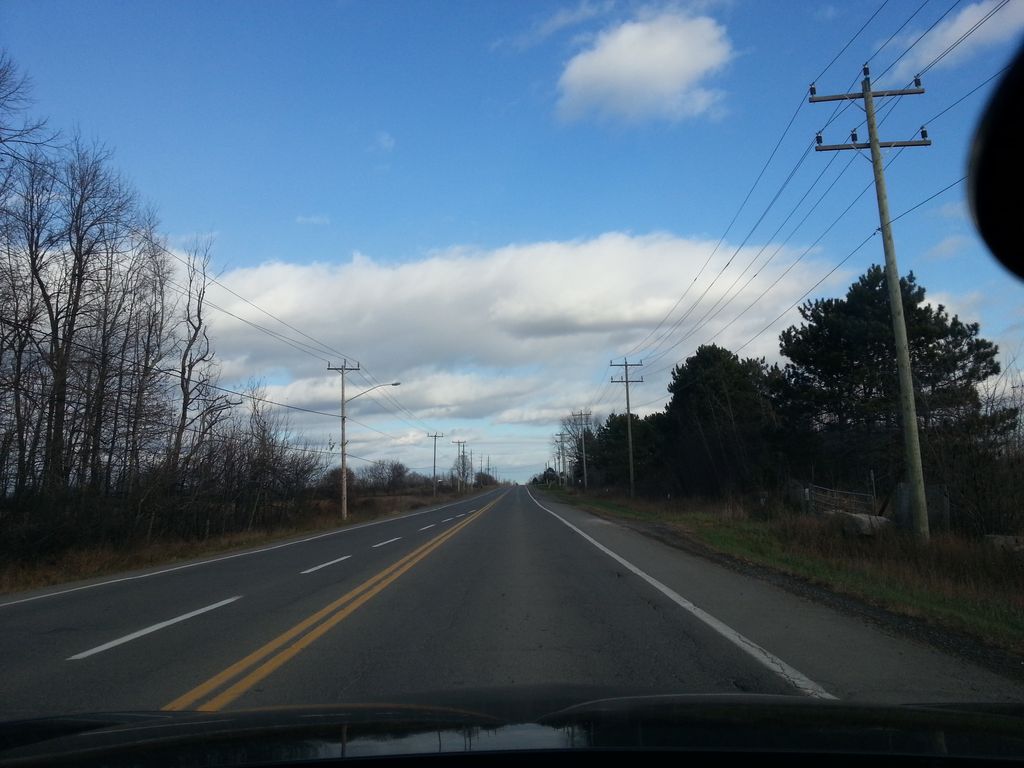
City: ottawa-gatineau